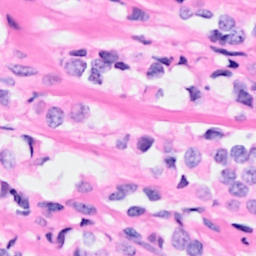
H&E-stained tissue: Breast